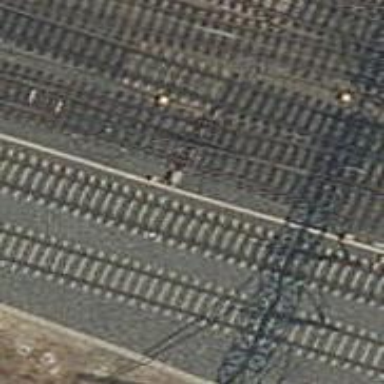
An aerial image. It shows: Railway track with contact lines for electrification.